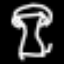
Label: hourglass